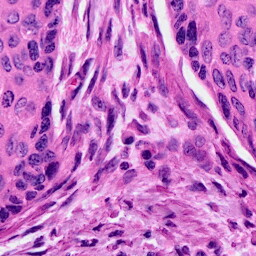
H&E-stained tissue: Cervix